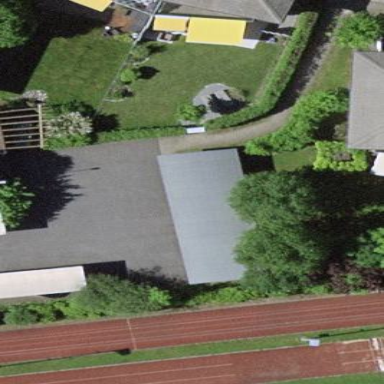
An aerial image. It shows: View of roof of building.